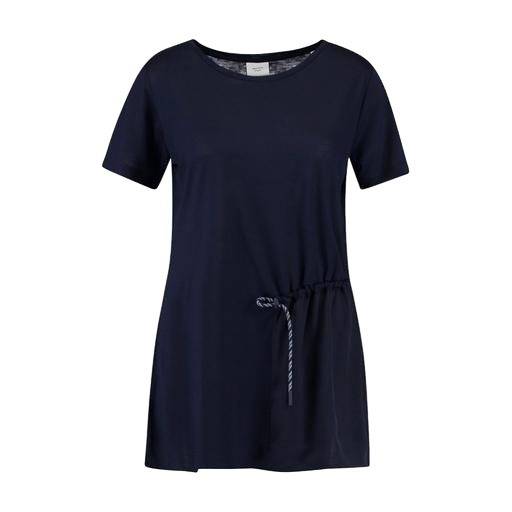
blue short-sleeve tie-waist tunic, drawstring jersey t-shirt, longline t-shirt, white background